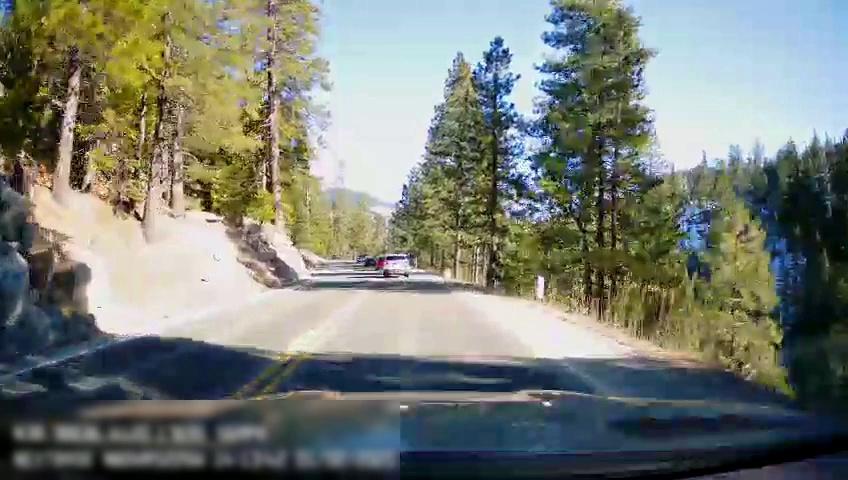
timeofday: Day
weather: Sunny
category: Drivable Space
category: Vehicles | SUV
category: Lanes | Alternate Lane
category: Lanes | Opposite Lane